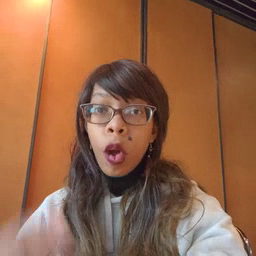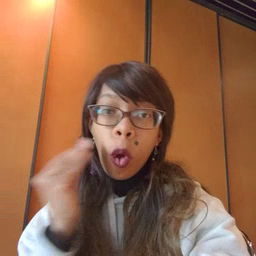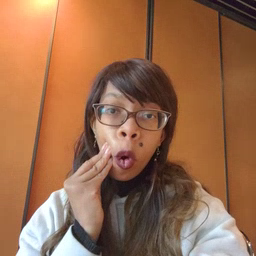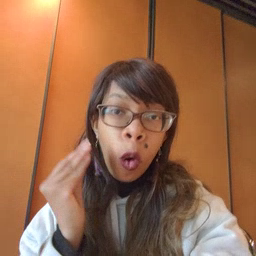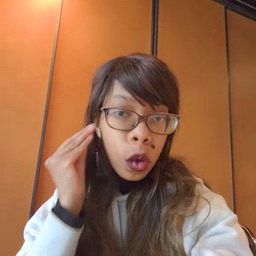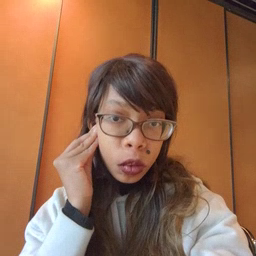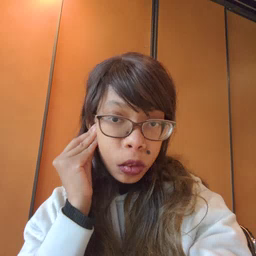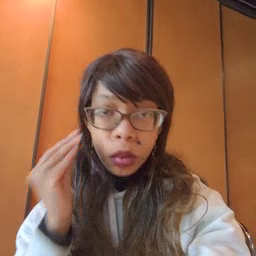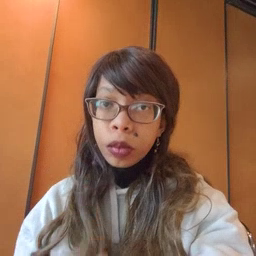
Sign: home